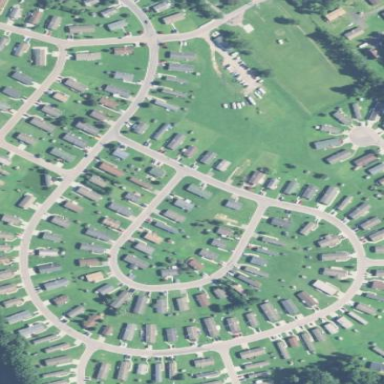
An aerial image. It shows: Residential area designated as trailer park.